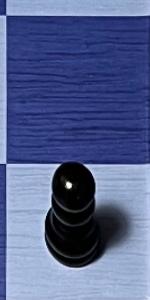
Label: Pawn_Black